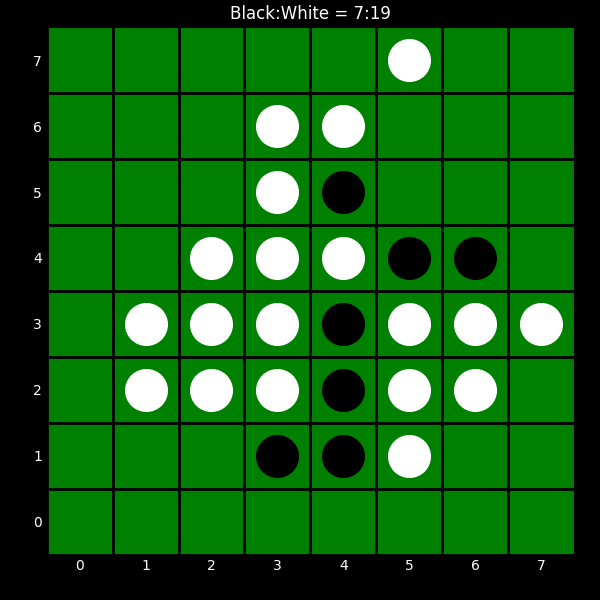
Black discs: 7
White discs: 19